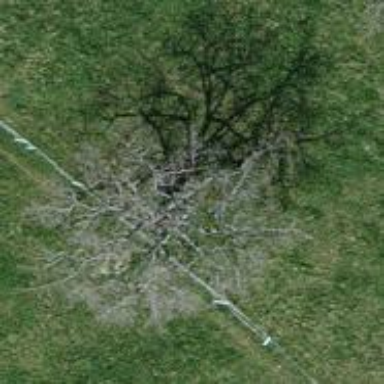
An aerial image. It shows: Beautiful tree in nature.